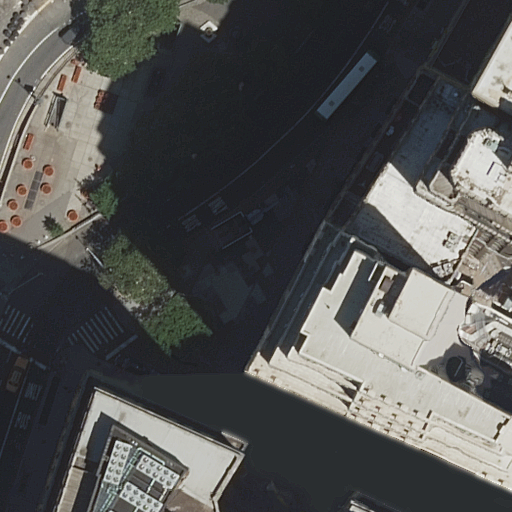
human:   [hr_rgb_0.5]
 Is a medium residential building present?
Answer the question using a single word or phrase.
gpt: no

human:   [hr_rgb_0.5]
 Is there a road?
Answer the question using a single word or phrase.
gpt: yes

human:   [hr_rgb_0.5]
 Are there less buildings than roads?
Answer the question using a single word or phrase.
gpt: yes

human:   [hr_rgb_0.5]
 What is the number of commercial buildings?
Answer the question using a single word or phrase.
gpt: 0

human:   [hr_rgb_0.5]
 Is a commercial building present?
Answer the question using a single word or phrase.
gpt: no

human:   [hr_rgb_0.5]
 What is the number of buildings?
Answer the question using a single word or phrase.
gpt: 4

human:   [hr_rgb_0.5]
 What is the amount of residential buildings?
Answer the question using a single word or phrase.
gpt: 3

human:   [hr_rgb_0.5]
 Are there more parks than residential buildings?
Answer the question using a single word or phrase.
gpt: no

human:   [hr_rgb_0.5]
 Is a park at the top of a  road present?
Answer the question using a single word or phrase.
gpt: yes

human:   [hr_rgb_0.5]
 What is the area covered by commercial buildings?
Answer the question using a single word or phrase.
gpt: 0m2

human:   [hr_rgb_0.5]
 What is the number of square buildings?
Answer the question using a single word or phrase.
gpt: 0

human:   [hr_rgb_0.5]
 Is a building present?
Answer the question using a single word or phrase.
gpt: yes

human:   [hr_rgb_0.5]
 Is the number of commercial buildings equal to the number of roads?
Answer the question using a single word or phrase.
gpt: no

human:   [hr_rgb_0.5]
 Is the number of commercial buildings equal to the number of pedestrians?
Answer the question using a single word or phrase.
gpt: no

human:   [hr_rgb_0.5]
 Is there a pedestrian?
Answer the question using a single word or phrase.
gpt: yes

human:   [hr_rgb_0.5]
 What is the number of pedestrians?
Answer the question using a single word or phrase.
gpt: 1

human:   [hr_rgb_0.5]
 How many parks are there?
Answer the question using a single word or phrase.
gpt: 1

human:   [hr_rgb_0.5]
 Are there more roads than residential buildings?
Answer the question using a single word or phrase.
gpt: yes

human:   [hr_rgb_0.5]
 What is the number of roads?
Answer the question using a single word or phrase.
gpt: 8

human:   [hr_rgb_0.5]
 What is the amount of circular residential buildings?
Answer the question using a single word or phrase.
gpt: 0

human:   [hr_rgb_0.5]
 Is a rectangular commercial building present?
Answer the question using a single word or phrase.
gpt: no

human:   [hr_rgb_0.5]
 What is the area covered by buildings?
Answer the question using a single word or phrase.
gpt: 5242m2

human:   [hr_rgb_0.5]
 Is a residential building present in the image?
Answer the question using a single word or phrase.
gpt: yes

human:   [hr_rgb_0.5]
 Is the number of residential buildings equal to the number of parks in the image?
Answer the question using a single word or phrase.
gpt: no

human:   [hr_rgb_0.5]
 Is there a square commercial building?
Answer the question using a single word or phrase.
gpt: no

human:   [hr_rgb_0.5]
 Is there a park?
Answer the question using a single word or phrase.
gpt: yes

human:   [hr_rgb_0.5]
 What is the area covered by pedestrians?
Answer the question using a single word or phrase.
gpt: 1268m2

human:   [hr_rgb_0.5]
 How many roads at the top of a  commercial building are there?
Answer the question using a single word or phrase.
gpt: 0

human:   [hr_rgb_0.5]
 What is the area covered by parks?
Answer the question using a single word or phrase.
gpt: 61m2

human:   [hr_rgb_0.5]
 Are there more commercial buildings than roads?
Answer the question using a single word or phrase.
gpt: no

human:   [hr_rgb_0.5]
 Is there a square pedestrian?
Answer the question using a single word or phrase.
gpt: no

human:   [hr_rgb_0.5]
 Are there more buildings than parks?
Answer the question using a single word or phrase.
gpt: yes

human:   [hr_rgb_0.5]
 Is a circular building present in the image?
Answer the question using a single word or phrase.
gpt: no

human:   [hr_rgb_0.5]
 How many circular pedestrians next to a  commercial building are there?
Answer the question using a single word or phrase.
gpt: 0

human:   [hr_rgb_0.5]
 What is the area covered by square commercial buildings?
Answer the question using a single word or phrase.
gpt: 0m2

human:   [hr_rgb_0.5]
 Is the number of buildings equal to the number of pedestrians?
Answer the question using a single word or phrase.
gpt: no

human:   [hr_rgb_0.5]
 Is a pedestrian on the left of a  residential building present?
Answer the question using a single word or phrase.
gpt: yes

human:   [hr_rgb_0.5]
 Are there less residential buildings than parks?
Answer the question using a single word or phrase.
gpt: no

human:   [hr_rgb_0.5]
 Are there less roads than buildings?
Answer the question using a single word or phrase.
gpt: no

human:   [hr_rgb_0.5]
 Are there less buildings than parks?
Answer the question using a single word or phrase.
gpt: no

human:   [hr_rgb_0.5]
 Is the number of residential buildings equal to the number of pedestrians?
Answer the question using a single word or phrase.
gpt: no

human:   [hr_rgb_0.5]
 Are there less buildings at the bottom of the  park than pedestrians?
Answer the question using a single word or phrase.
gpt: no

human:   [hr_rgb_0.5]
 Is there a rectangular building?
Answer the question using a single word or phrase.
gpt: yes

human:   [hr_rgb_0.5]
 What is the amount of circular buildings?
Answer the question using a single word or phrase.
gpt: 0

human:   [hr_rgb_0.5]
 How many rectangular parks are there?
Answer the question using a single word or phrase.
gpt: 1

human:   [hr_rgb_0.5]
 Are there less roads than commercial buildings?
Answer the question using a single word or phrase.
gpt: no

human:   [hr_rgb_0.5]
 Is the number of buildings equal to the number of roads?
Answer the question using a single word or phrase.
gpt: no

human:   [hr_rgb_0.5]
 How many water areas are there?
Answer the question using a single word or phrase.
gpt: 0

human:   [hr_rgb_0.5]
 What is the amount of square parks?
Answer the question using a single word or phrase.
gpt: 0

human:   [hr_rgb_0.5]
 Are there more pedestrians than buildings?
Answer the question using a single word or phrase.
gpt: no

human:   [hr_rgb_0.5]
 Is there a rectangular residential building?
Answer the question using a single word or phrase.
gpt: yes

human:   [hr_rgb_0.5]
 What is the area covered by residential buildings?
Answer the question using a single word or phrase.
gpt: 3299m2

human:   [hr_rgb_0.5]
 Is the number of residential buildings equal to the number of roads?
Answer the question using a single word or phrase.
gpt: no

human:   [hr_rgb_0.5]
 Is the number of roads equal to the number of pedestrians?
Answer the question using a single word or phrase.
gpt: no

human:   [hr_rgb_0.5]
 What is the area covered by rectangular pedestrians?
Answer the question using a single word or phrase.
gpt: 0m2

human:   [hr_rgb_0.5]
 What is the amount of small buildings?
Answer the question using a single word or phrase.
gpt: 0

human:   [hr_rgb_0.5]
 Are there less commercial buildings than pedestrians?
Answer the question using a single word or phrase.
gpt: yes

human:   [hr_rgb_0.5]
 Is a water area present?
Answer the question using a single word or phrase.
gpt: no

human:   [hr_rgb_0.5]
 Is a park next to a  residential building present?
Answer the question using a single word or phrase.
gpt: yes

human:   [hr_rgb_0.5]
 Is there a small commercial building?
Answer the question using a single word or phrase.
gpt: no

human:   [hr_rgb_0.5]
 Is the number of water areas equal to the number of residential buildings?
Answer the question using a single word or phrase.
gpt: no

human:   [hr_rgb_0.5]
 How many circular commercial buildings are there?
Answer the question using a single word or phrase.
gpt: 0

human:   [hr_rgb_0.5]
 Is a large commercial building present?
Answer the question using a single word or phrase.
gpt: no

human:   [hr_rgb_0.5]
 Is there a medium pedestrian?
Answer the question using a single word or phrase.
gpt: no